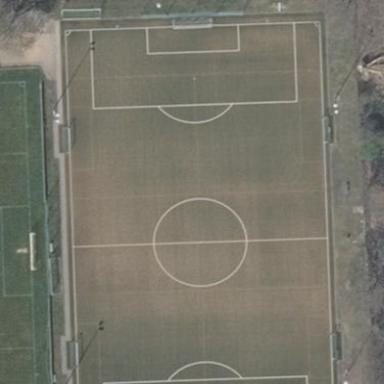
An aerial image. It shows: Soccer pitch for leisure land activities.